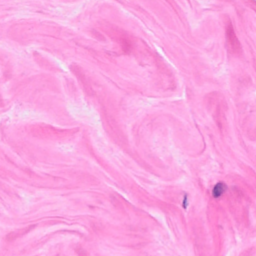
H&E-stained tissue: Breast